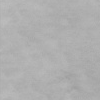
Atmospheric dust classification: not_dusty